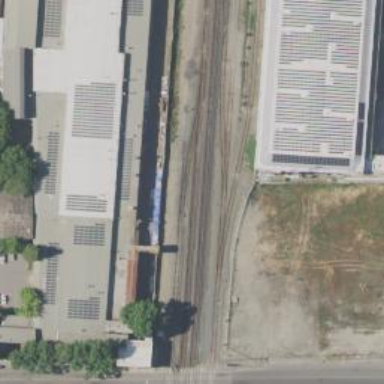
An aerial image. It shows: Abandoned railway.